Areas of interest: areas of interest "Flower, Bird, Fish, and Insect Market"
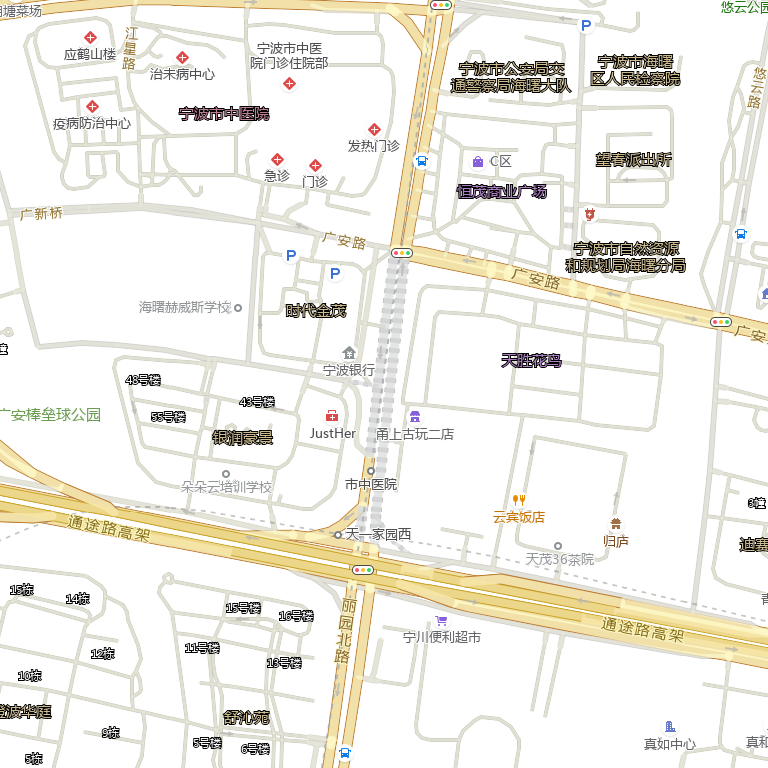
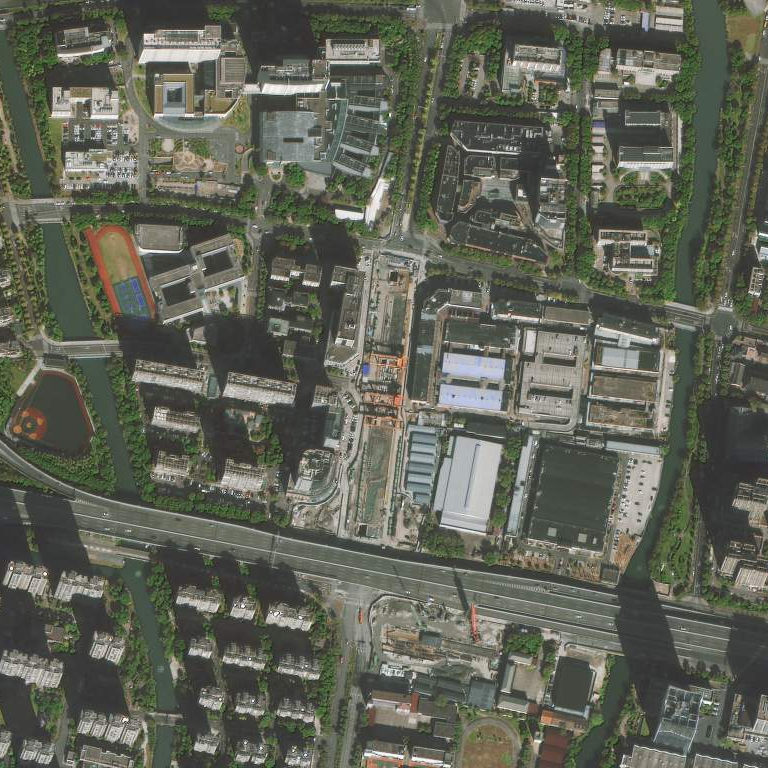